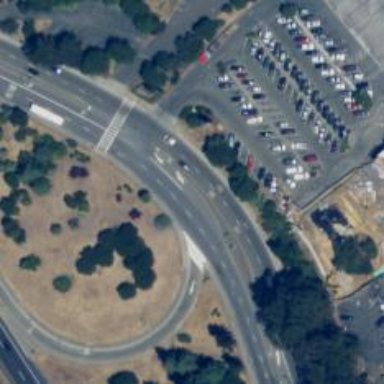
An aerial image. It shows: Secondary road with asphalt surface. It has separate sidewalks and shared cycleway.